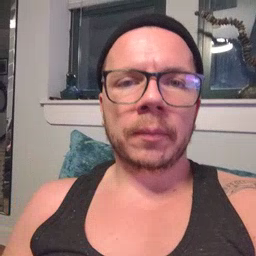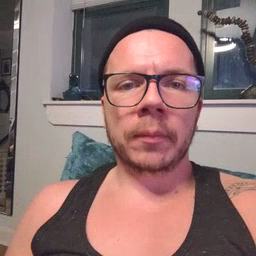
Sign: cry